高二 · 解析几何
16. 对于函数 $f(x)=\left\{\begin{array}{cc}\sin x, & \sin x \leqslant \cos x, \\ \cos x, & \sin x>\cos x,\end{array}\right.$ 给出下列四个命题:

(1)该函数是以 $\pi$ 为最小正周期的周期函数,

(2) 当且仅当 $x=\pi+k \pi(k \in \mathbf{Z})$ 时, 该函数取得最小值 -1 ;

(3)该函数的图象关于直线 $x=\frac{5}{4} \pi+2 k \pi(k \in \mathbf{Z})$ 对称;

(4)当且仅当 $2 k \pi<x<\frac{\pi}{2}+2 k \pi(k \in \mathbf{Z})$ 时, $0<f(x) \leqslant \frac{\sqrt{2}}{2}$.
其中正确命题的序号是 \$ \qquad \$ . (请将所有正确命题的序号都填上)
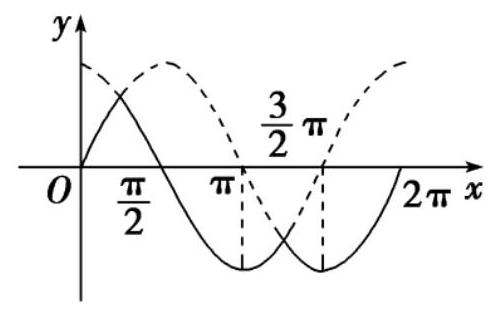
答案: (3)(4)
解析: 画出 $f(x)$ 在 $[0 ， 2 \pi]$ 上的图象，如图. 由图象知，函数 $f(x)$ 的最小正周期为 $2 \pi$ ，在 $x$ $=\pi+2 k \pi(k \in \mathbf{Z})$ 和 $x=\frac{3}{2} \pi+2 k \pi(k \in \mathbf{Z})$ 时，该函数都取得最小值 - 1，故(1)(2)错误. 由图象知，函数图象关于直线 $x=\frac{5}{4} \pi+2 k \pi(k \in \mathbf{Z})$ 对称，在 $2 k \pi<x<\frac{\pi}{2}+2 k \pi(k \in \mathbf{Z})$ 时， $0<f(x) \leqslant \frac{\sqrt{2}}{2}$ ，故(3)(4)正确.